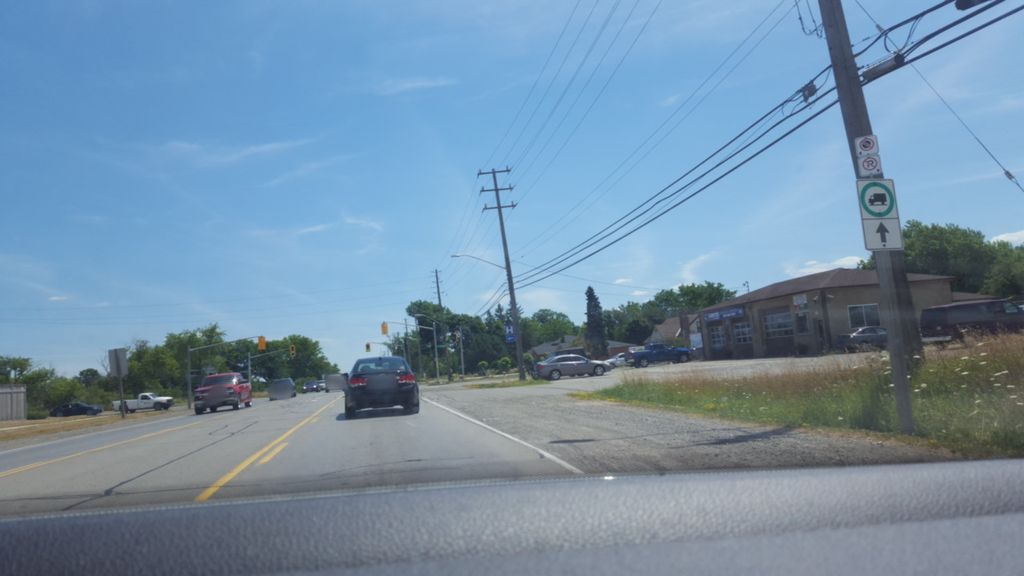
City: hamilton